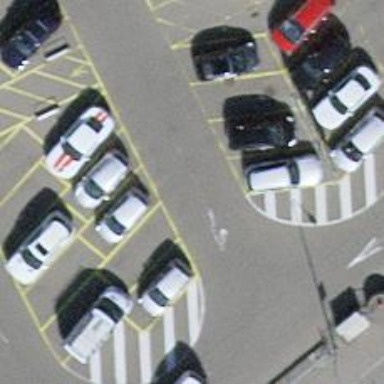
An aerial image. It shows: Parking space designated for disabled individuals.